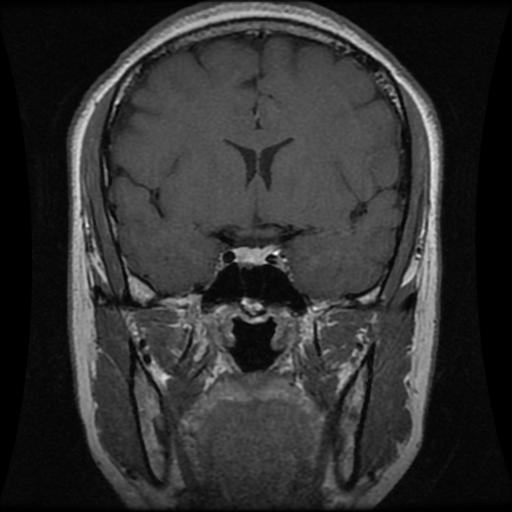
Label: pituitary